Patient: sex F, age 67
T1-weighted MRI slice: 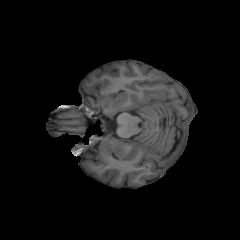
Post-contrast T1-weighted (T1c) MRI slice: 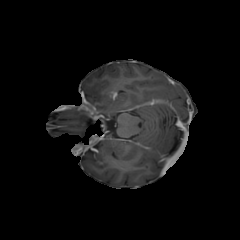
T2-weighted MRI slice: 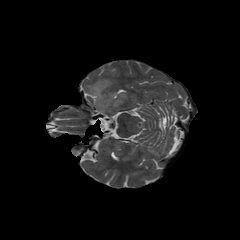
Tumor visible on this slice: yes
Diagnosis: Glioblastoma, IDH-wildtype
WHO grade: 4